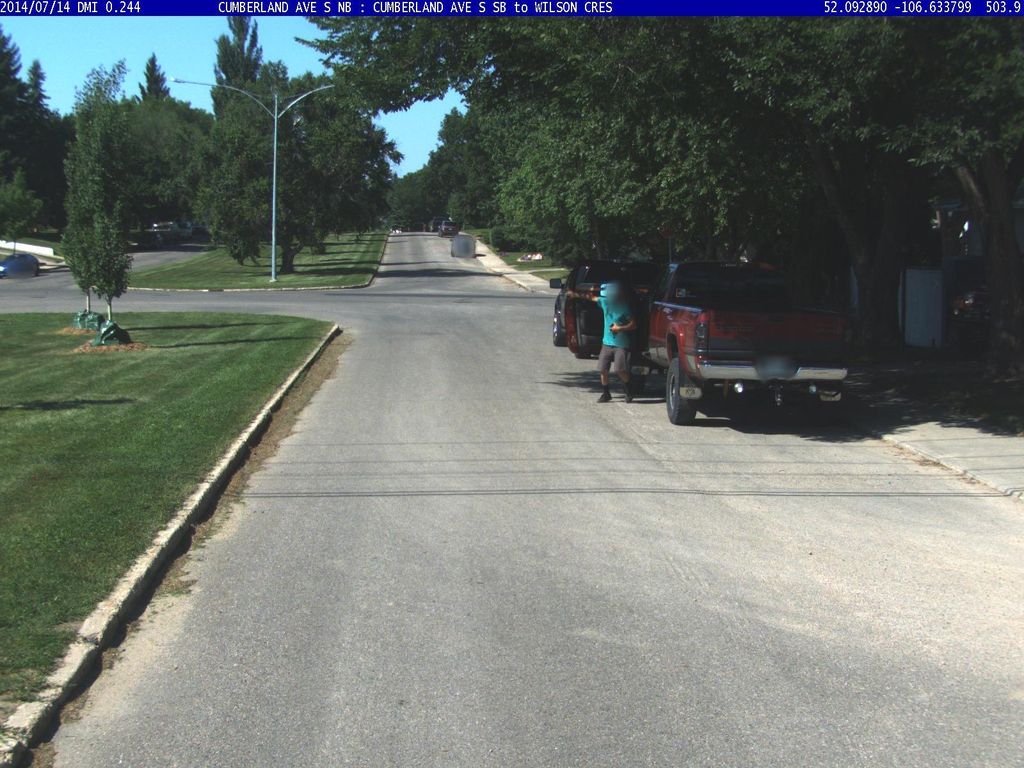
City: saskatoon